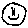
Label: smiley face